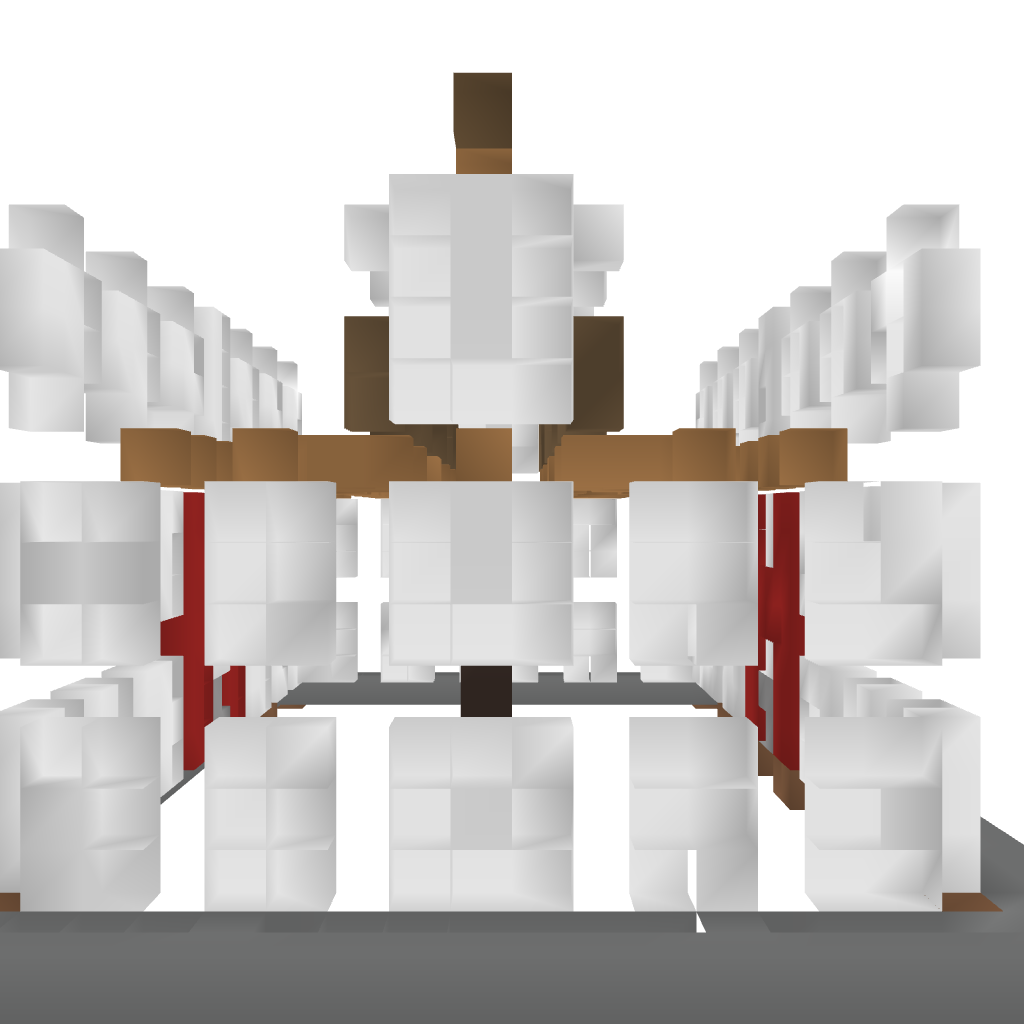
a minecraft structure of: Modern Hospital | 1.7.2